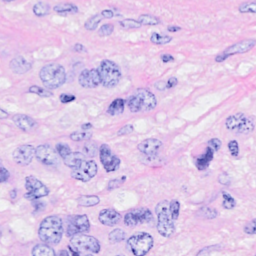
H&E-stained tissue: Breast